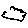
Label: cloud